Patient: sex M, age 64
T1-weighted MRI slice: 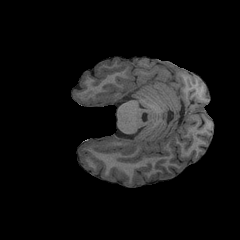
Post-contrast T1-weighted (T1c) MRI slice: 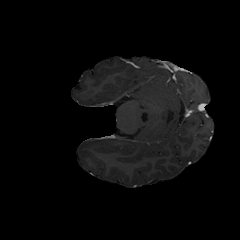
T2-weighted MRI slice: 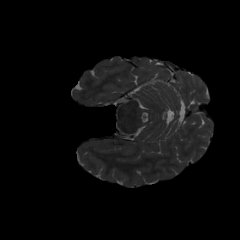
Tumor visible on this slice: no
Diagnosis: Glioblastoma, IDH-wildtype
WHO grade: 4